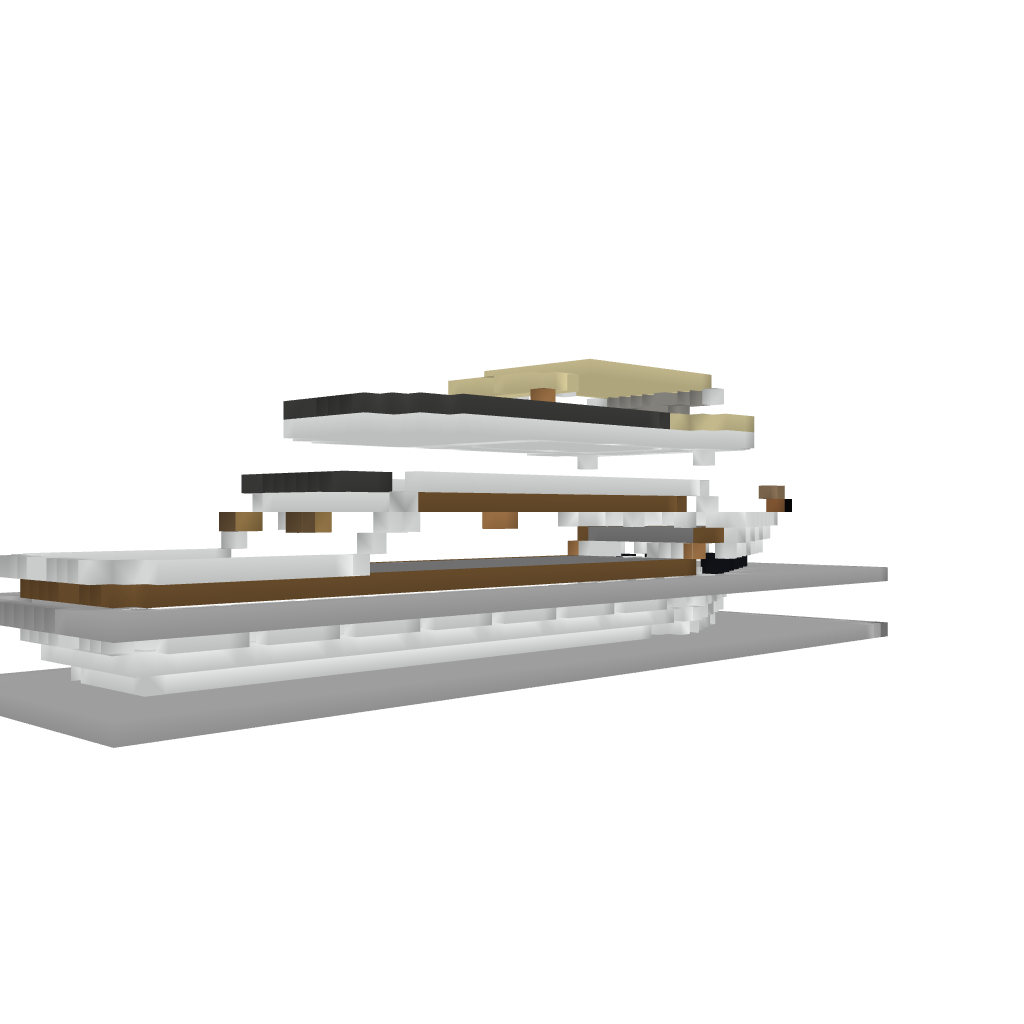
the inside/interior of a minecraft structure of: Medium Sized Ship